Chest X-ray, AP view. Patient: 46 years old, sex F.
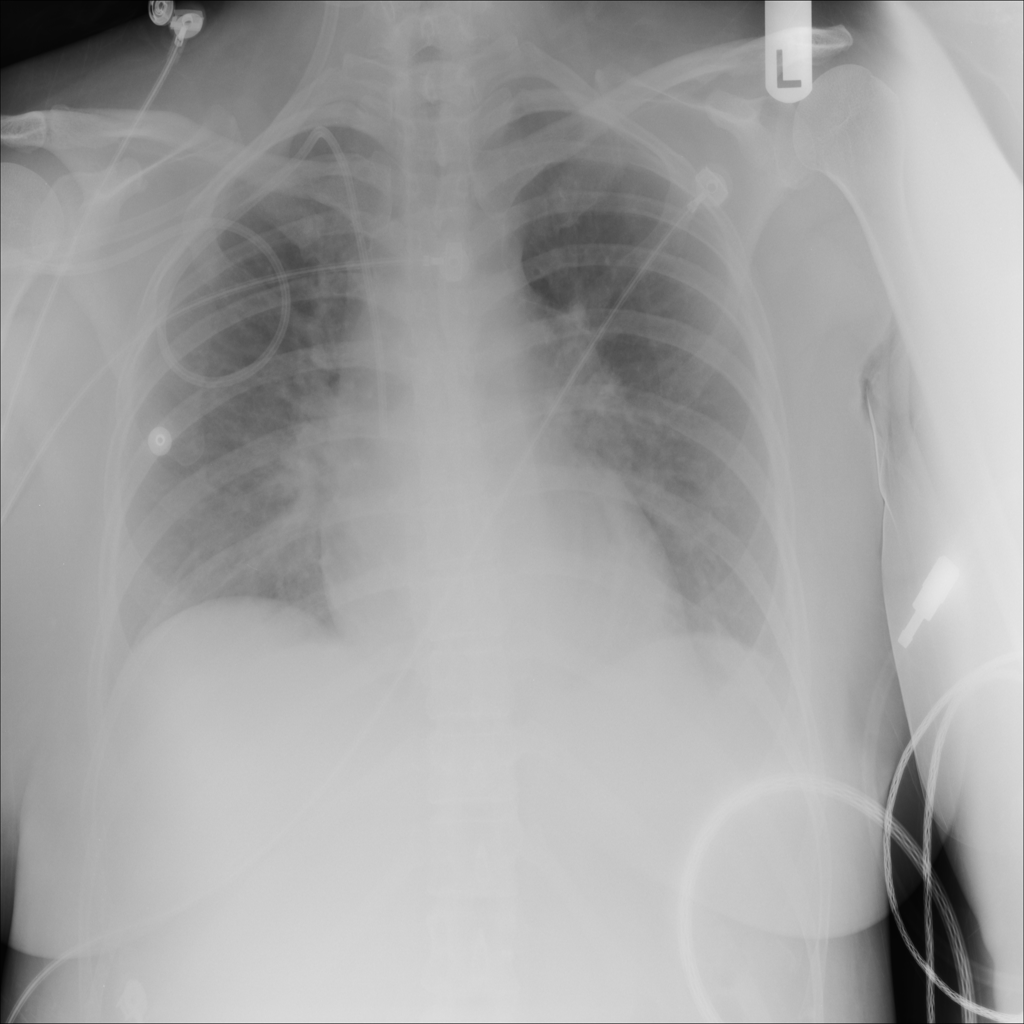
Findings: Infiltration